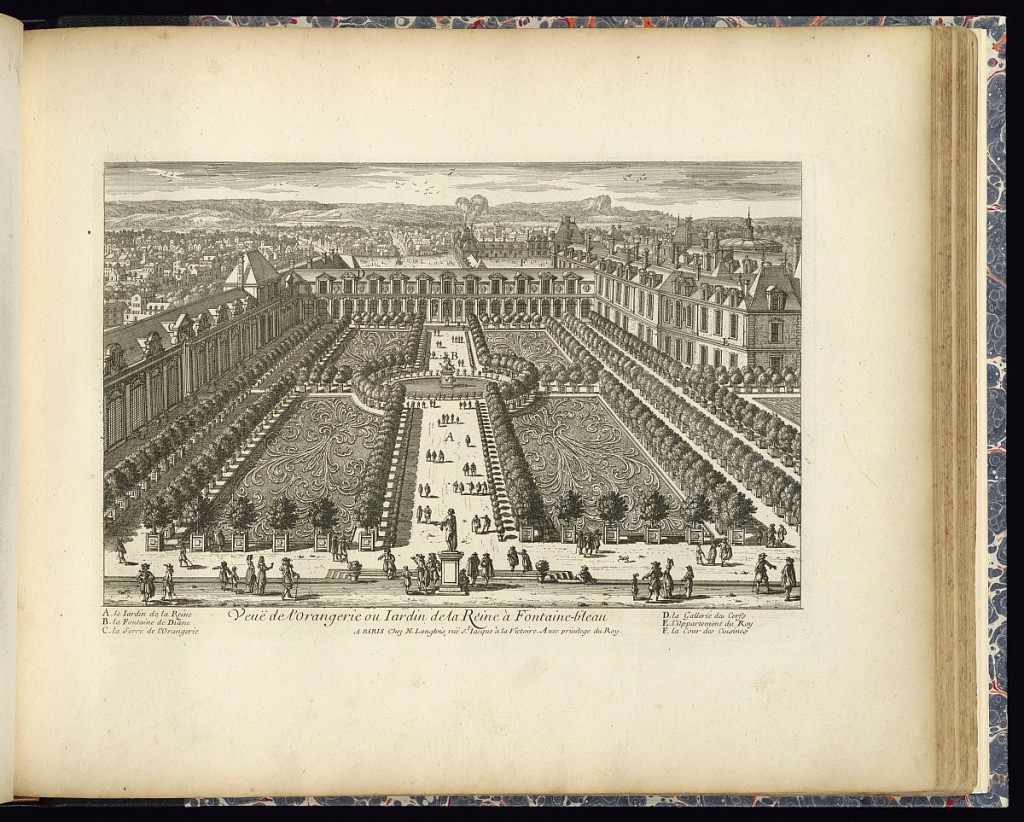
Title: Veuë de l’Orangerie ou Jardin de la Reine à Fontaine-bleau
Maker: Gabriel Perelle, French, 1604–1677
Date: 1660–1703
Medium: Etching on laid paper
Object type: Print
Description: Bird's eye view of the orangery or Queen's Garden at the Palace of Fontainebleau featuring parterre planting lined with trees, a statue in the center, buildings surrounding the garden and a townscape in the background. Figures (courtiers) throughout the grounds. Details are lettered with a legend below. The plate is titled.